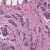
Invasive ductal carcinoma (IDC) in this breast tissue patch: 1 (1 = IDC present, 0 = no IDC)